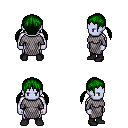
a pixel art fantasy rpg character, male body template, dark elf, purple skin, chain mail, magenta pants, green twin-tailed hairstyle, black shoes, four views (front, back, left, right), 2x2 character sprite sheet, small pixel art, hard edges, no anti-aliasing